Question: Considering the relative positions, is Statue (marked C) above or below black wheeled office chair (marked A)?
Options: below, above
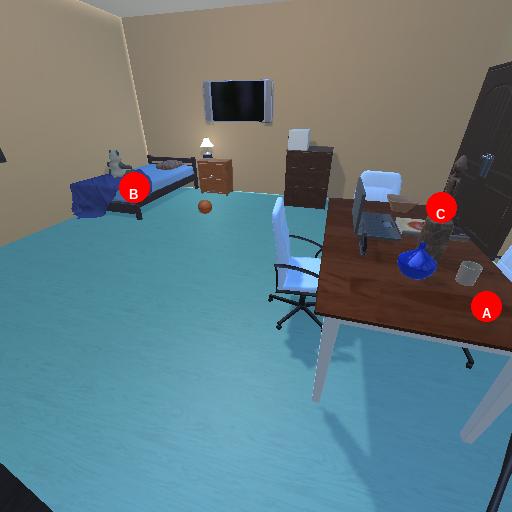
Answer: below